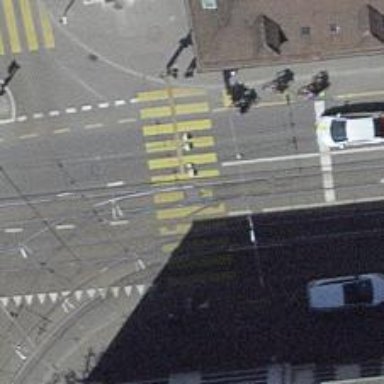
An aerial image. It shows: Tram crossing on the railway.